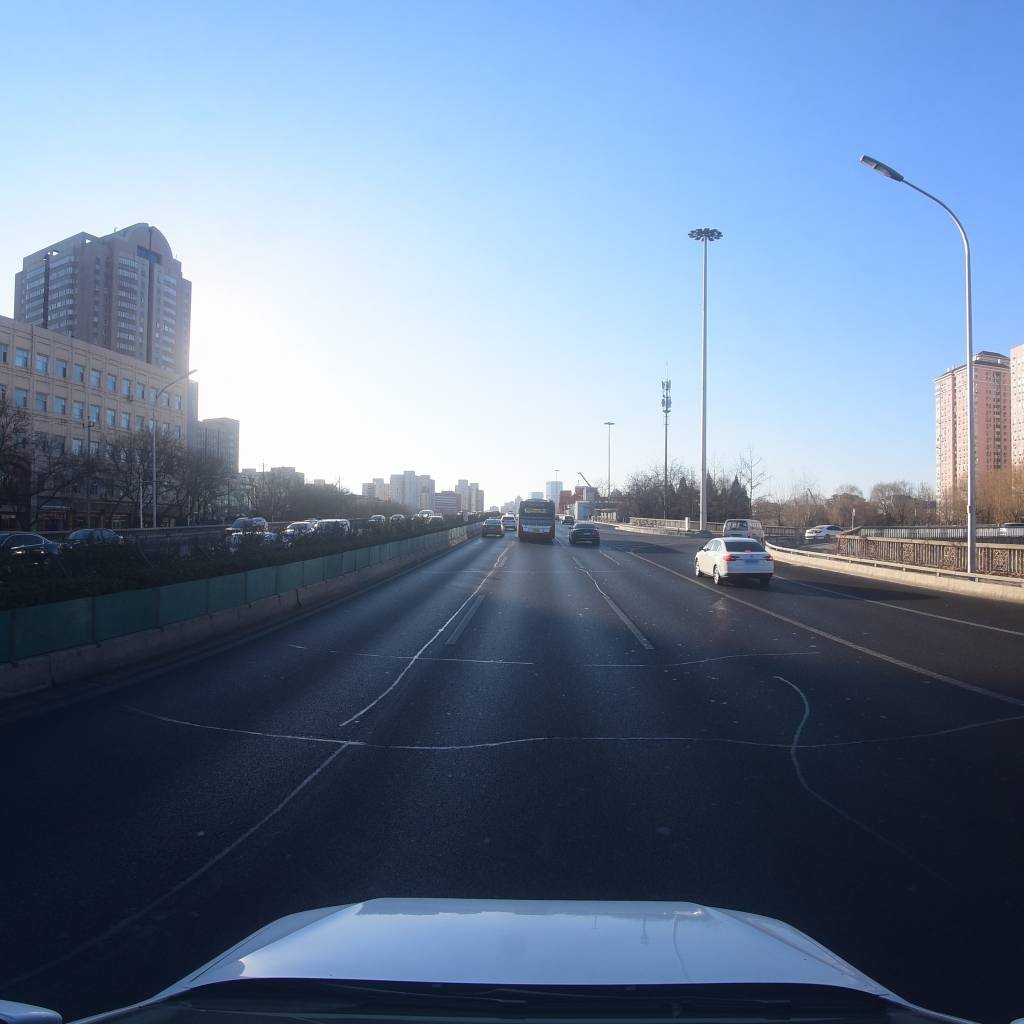
Region: Fengtai
Road damage annotations: longitudinal patch, longitudinal patch, longitudinal patch, transverse patch, longitudinal patch, transverse patch, transverse patch